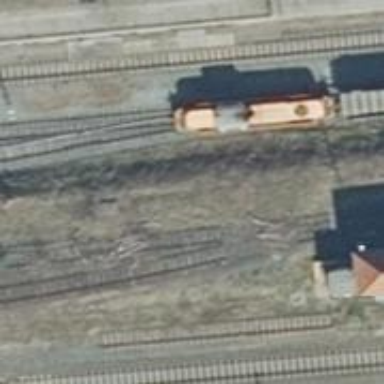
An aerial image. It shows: Disused railway yard.